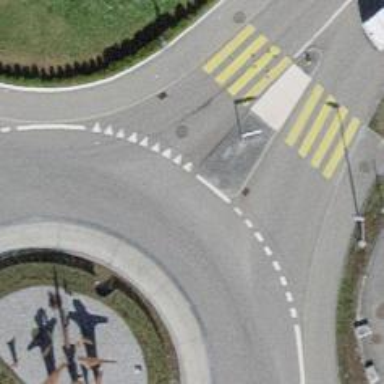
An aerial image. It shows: Road with "give way" sign.